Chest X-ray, AP view. Patient: 34 years old, sex F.
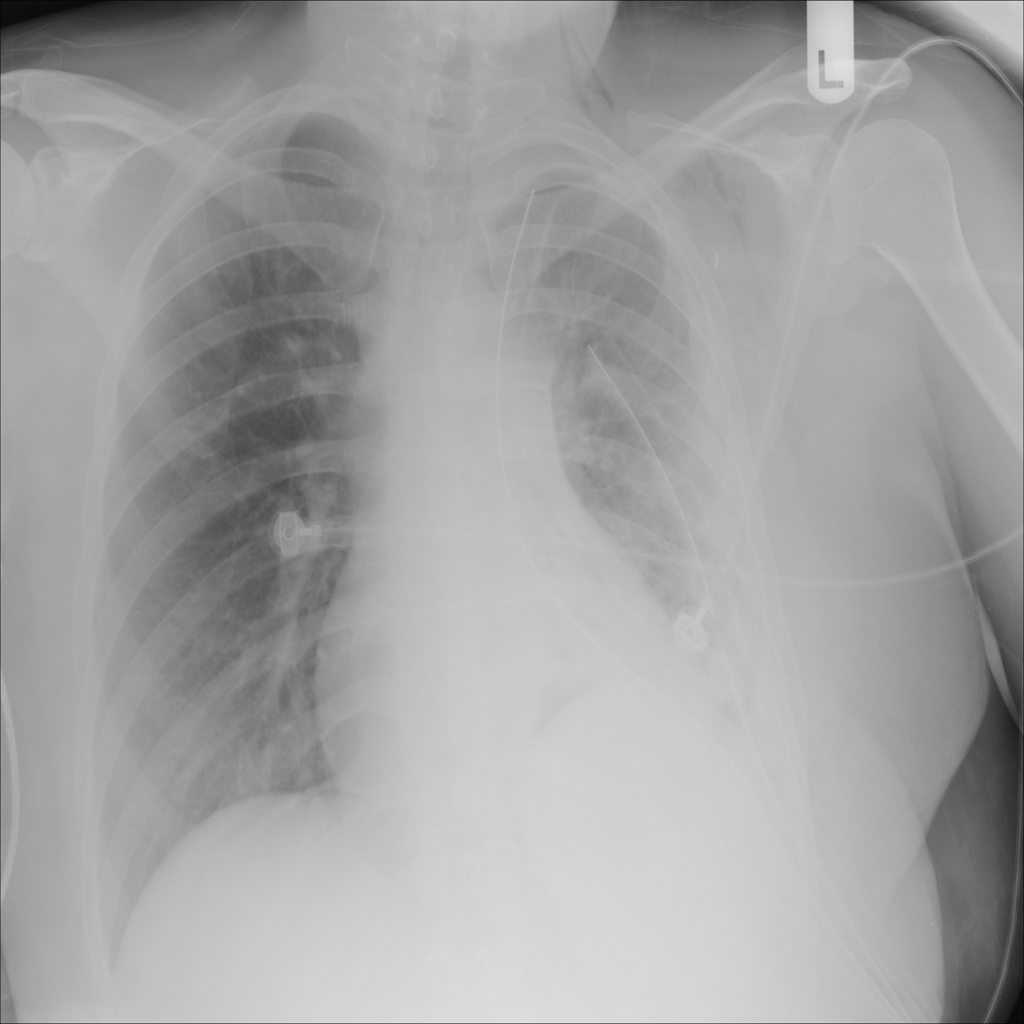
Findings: Pneumothorax